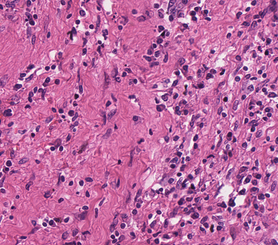
Tumor epithelial tissue: no
Tumor-associated stroma tissue: yes
Normal tissue: no